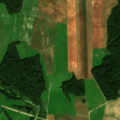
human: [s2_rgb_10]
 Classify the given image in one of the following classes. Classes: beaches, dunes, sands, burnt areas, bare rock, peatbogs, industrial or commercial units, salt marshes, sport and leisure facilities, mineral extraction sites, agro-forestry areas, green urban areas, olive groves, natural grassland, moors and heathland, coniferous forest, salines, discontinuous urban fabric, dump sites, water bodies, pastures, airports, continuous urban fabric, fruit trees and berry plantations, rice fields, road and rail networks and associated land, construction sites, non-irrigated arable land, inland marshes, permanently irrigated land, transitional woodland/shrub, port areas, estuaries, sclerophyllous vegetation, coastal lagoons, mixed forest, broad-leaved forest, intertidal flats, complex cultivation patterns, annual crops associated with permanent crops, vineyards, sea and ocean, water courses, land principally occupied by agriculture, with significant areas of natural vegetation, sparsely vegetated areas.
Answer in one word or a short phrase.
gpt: non-irrigated arable land, pastures, land principally occupied by agriculture, with significant areas of natural vegetation, broad-leaved forest